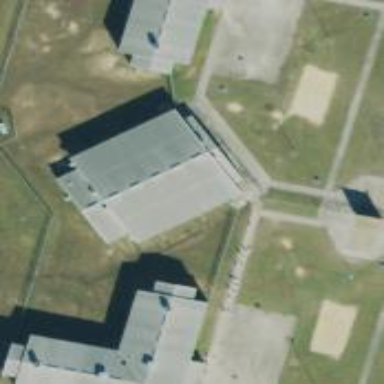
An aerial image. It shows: Prison building.